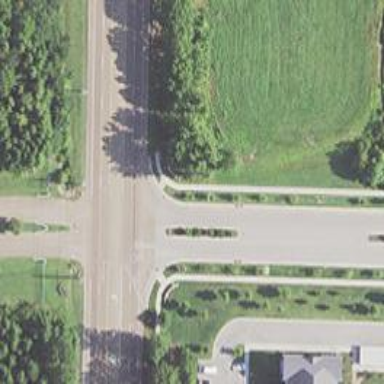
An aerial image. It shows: Residential road with asphalt surface. It is dual carriageway.